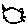
Label: cat